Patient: sex F, age 35
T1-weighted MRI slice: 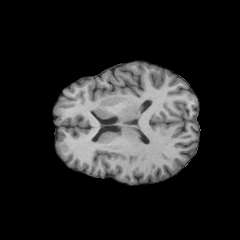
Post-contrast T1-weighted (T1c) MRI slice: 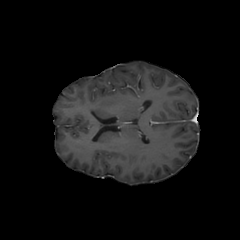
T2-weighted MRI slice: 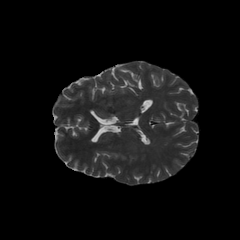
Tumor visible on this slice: no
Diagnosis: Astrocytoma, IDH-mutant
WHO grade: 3